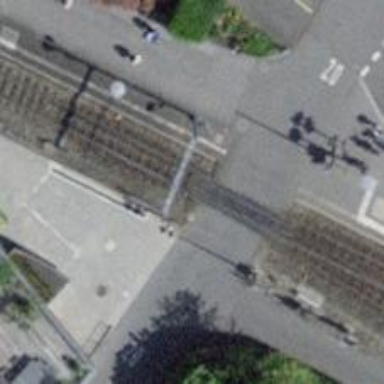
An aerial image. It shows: Full barrier level crossing along the railway.